Field crop: maize
Growth stage: 2
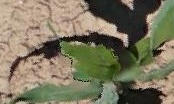
Species: maize